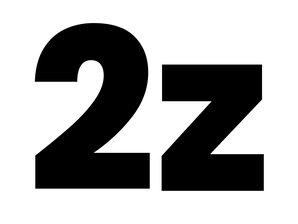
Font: Poppins-ExtraBold